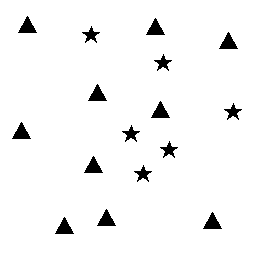
Squares: 0
Triangles: 10
Stars: 6
Total shapes: 16